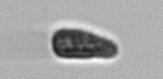
Label: Pseudochattonella_farcimen